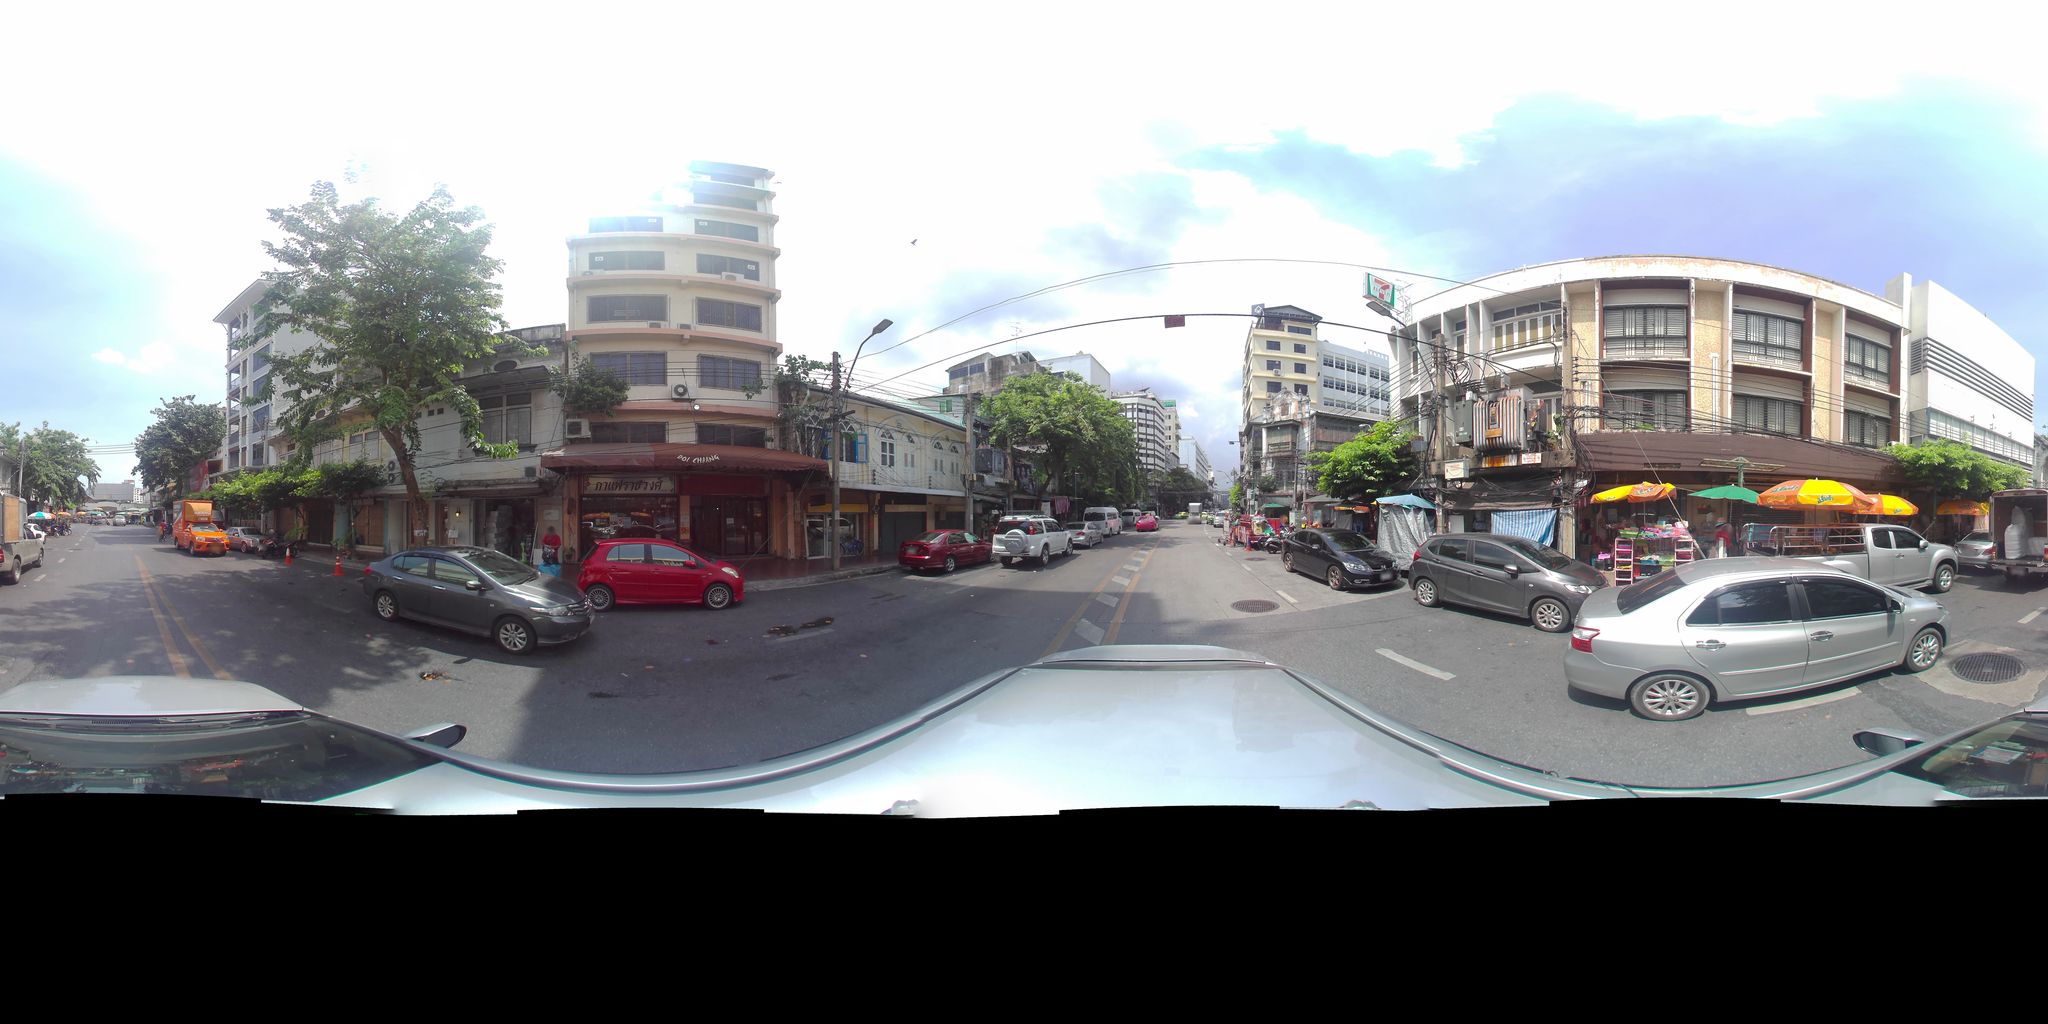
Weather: clear
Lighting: day
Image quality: good
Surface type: driving surface
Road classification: footway, tertiary
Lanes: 4
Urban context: urban centre
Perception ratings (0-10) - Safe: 3.63, Lively: 8.63, Beautiful: 2.44, Boring: 0.35, Depressing: 5.75, Wealthy: 3.64